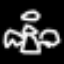
Label: angel